Question: I have a plot like this

How can I change the length of y axis to [0 20] in order to have bigger plot size.
Assume I want x axis [0 20]
y axis [0 20]
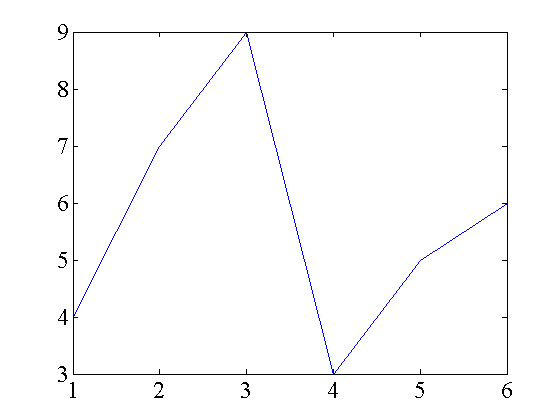
Answer: Immediately after the 'plot' command:
'''
set(gca, 'ylim', [0 20], 'xlim', [0 20]);
'''